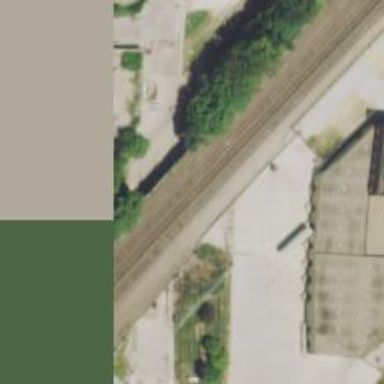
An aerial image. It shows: Bridge over railway line.